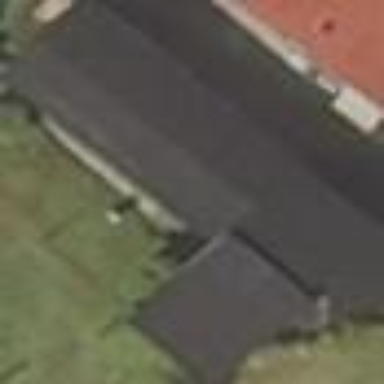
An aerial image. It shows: Shed.